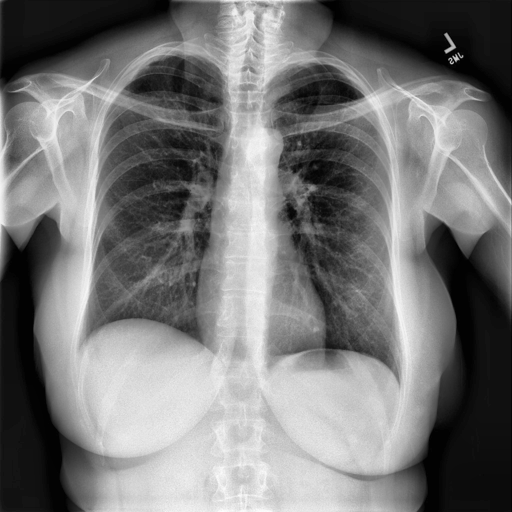
Finding: NORMAL